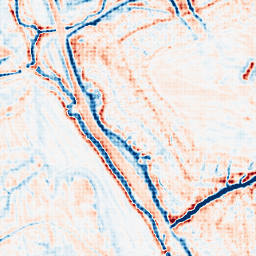
Category: edge_preserving
Decomposition family: bilateral
Decomposition parameters: d: 15
sigma_color: 25
sigma_space: 75
Upsampling method: sinc_hamming
Upsampling parameters: scale: 8
kernel_size: 8
Upsampling scale: 8